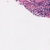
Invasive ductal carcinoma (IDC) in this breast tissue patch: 1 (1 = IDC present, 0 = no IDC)